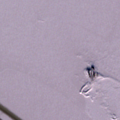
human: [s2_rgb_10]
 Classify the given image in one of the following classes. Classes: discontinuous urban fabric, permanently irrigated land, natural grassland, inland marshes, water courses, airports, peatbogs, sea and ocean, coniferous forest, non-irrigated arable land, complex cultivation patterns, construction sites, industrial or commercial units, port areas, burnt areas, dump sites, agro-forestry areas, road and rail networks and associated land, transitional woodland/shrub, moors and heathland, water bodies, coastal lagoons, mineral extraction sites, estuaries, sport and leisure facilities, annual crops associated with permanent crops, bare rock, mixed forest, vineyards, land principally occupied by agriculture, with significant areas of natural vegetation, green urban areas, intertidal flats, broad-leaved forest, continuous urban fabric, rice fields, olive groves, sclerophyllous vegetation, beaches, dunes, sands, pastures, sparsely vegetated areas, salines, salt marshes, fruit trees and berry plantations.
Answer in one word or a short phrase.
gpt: sea and ocean